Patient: sex F, age 62
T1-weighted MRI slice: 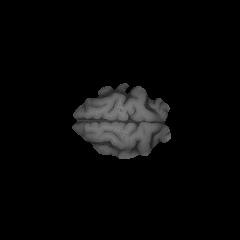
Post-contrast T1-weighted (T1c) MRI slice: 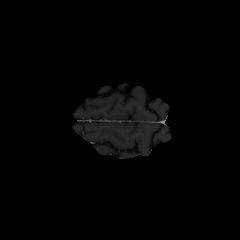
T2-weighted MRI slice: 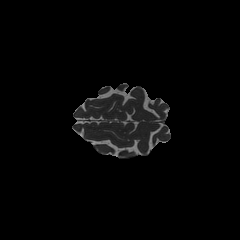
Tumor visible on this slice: no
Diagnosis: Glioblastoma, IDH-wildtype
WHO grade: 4